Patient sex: M
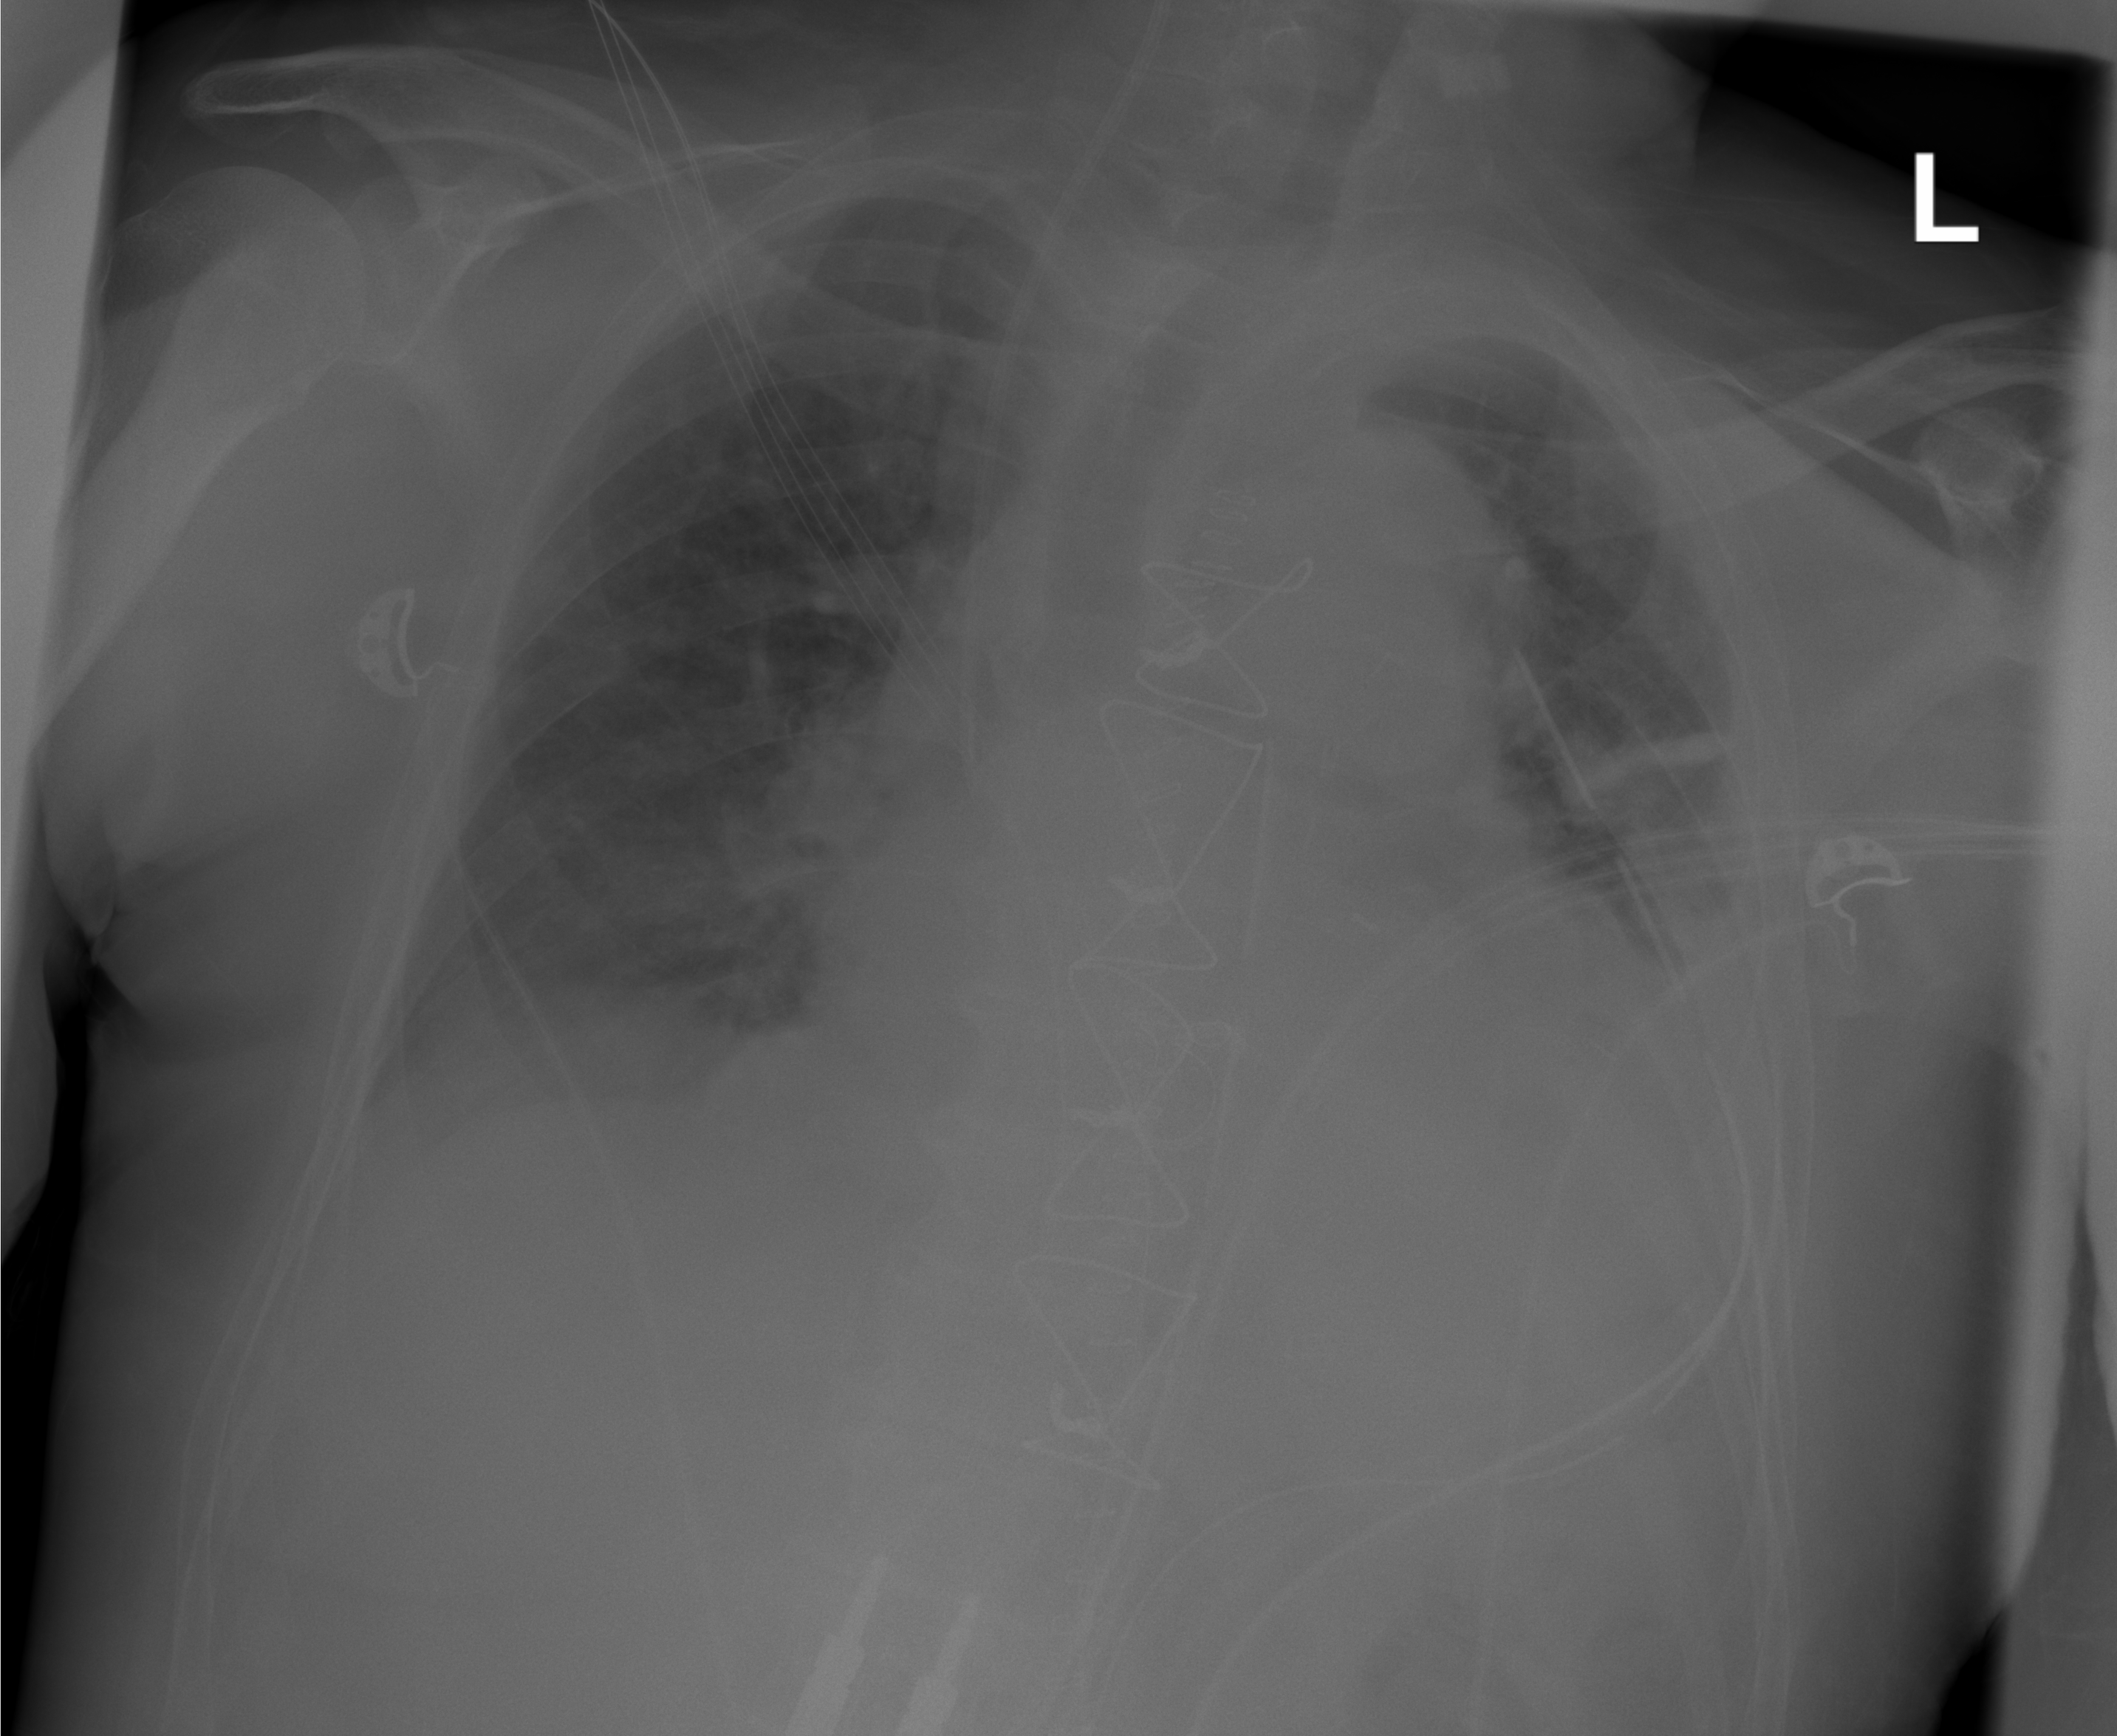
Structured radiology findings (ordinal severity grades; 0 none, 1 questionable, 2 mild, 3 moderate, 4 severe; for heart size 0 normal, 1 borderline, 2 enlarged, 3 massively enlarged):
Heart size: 1
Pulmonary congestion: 0
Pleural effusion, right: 1
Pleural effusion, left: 1
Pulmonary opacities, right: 0
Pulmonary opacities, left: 0
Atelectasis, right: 1
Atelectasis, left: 1